Question: I have a layout with a top bar container and a content container. When clicking on a button in the top bar, a vertical menu is displayed using an animation. My 'minSdkVersion' is 9.
This works well when I start the app and I still haven't clicked a menu button (i.e. the content fragment has not changed), but as soon as I have clicked an option (and then replace the fragment in the content_container), the vertical menu behaves erratically. The click event of the menu btn is properly triggered, but the vertical menu is not always shown (but sometimes it is...). However, when I click the button and then touch the screen, the animation (show or hide the menu) starts.
I guess it has something to do with the vertical menu overlapping the content fragment, and then replacing the content fragment modify it in some way, but I can't find any solution.
Anybody can help?
'''
@Override
public void onActivityCreated (Bundle savedInstanceState){
super.onActivityCreated(savedInstanceState);
toggleMenu(0);
Button btn_menu = (Button) getView().findViewById(R.id.btn_menu);
btn_menu.setOnClickListener(new View.OnClickListener() {
@Override
public void onClick(View v) {
mVerticalMenu.setVisibility(View.VISIBLE);
toggleMenu(1000);
}
});
}
private void toggleMenu(int duration){
if(mMenuIsOpen){
TranslateAnimation anim1 = new TranslateAnimation(0,0,0,-(mHeight-mMenuVerticalOffset));
anim1.setFillAfter(true);
anim1.setDuration(duration);
mVerticalMenu.setAnimation(anim1);
AlphaAnimation anim2 = new AlphaAnimation(0.7f, 0.0f);
anim2.setFillAfter(true);
anim2.setDuration(duration);
menu_option_01.setOnClickListener(null);
menu_option_02.setOnClickListener(null);
menu_option_03.setOnClickListener(null);
mMenuIsOpen = false;
}
else{
TranslateAnimation anim1 = new TranslateAnimation(0,0,-(mHeight-mMenuVerticalOffset),0);
anim1.setFillAfter(true);
anim1.setDuration(duration);
mVerticalMenu.setAnimation(anim1);
AlphaAnimation anim2 = new AlphaAnimation(0.0f, 0.7f);
anim2.setFillAfter(true);
anim2.setDuration(duration);
menu_option_01.setOnClickListener(mButtonClickListener);
menu_option_02.setOnClickListener(mButtonClickListener);
menu_option_03.setOnClickListener(mButtonClickListener);
mMenuIsOpen = true;
}
}
private OnClickListener mButtonClickListener = new OnClickListener()
{
public void onClick(View v)
{
toggleMenu(1000);
if(!v.isSelected()){
FragmentTransaction fragmentTransaction = getActivity().getSupportFragmentManager().beginTransaction();
switch(v.getId()){
case R.id.menu_option_01:
// replace content_container by fragment 1
break;
case R.id.btn_02:
// replace content_container by fragment 2
break;
case R.id.btn_03:
// replace content_container by fragment 3
break;
}
}
}
};
private OnClickListener mBgClickListener = new OnClickListener()
{
public void onClick(View v)
{
toggleMenu(1000);
}
};
'''
'''
<RelativeLayout xmlns:android="http://schemas.android.com/apk/res/android"
xmlns:tools="http://schemas.android.com/tools"
android:layout_width="match_parent"
android:layout_height="match_parent" >
<FrameLayout
android:id="@+id/content_container"
android:layout_width="match_parent"
android:layout_height="match_parent"
android:paddingTop="44dp" />
<FrameLayout
android:id="@+id/top_bar_container"
android:layout_width="match_parent"
android:layout_height="match_parent"
android:clipChildren="false" />
</RelativeLayout>
'''
'''
<RelativeLayout xmlns:android="http://schemas.android.com/apk/res/android"
xmlns:tools="http://schemas.android.com/tools"
android:layout_width="match_parent"
android:layout_height="match_parent"
android:background="#<PHONE>" >
<LinearLayout
android:id="@+id/vertical_menu"
android:layout_width="50dp"
android:layout_height="match_parent"
android:layout_marginTop="44dp"
android:background="#ffffff"
android:orientation="vertical"
android:visibility="gone" >
<!-- menu layout -->
</LinearLayout>
<RelativeLayout
android:layout_width="match_parent"
android:layout_height="44dp"
android:background="#ffffff" >
<Button
android:id="@+id/btn_menu"
android:layout_width="50dp"
android:layout_height="44dp"
android:background="@drawable/menubtn" />
<ImageView
android:layout_width="130dp"
android:layout_height="44dp"
android:src="@drawable/logo"
android:layout_alignParentRight="true" />
</RelativeLayout>
</RelativeLayout>
'''

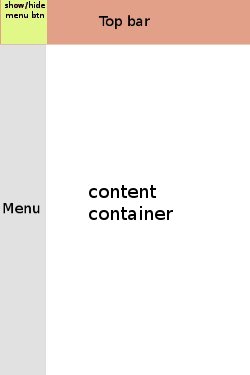
Answer: At the end of my 'Toggle' method, I invalidate the root view:
'''
rootView.invalidate();
'''
and now it works. Not quite clear why I must do that though...